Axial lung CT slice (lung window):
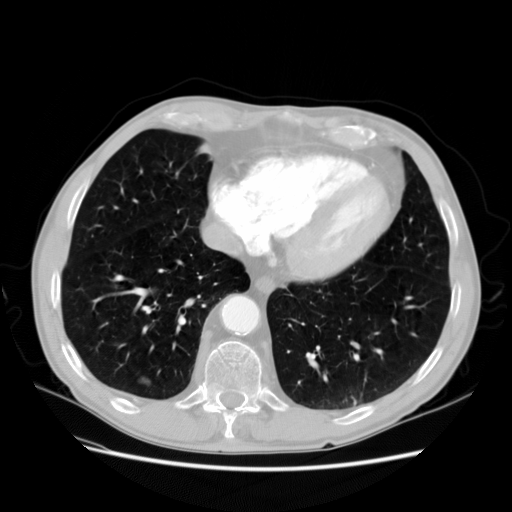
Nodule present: yes
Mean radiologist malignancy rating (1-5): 2